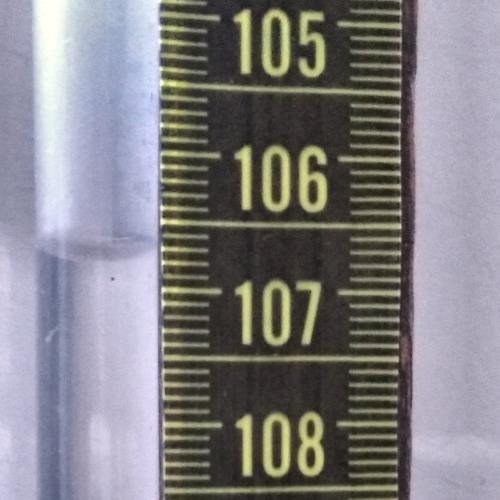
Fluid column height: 106.7 cm